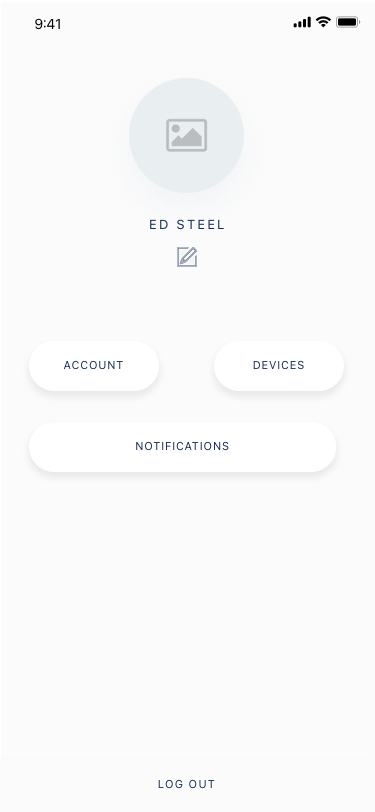
Text in this UI design:
ED STEEL